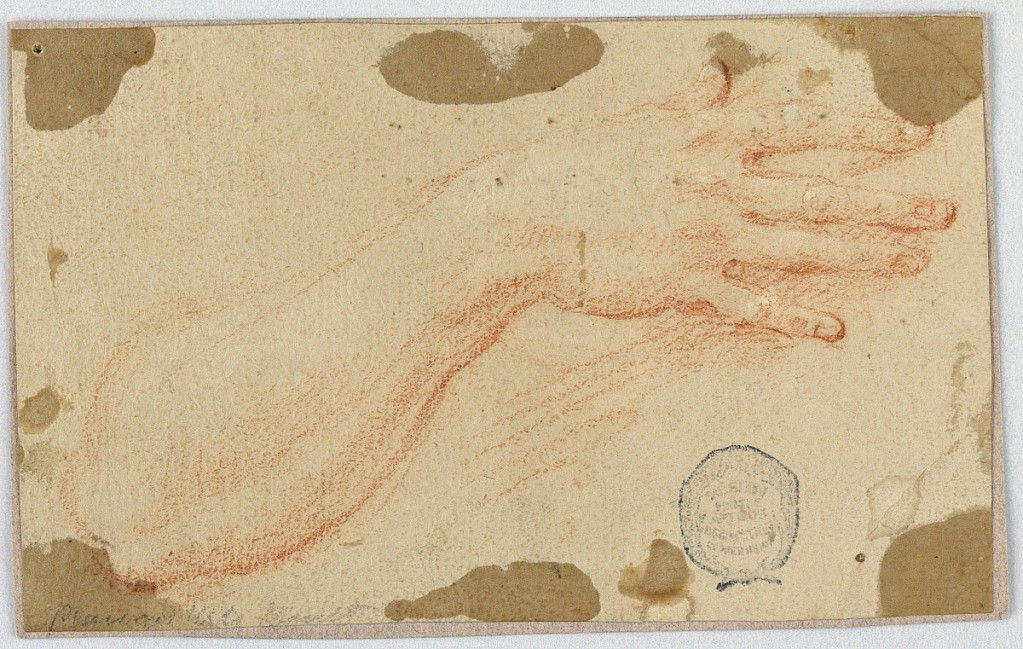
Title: Study for the Right Forearm and Hand of a Woman
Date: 18th century
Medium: Red crayon on brown paper
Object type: Drawing
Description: Study of the lifted right forearm and hand of a woman with her figers spread slightly.